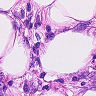
Metastatic tissue present: yes